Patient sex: M
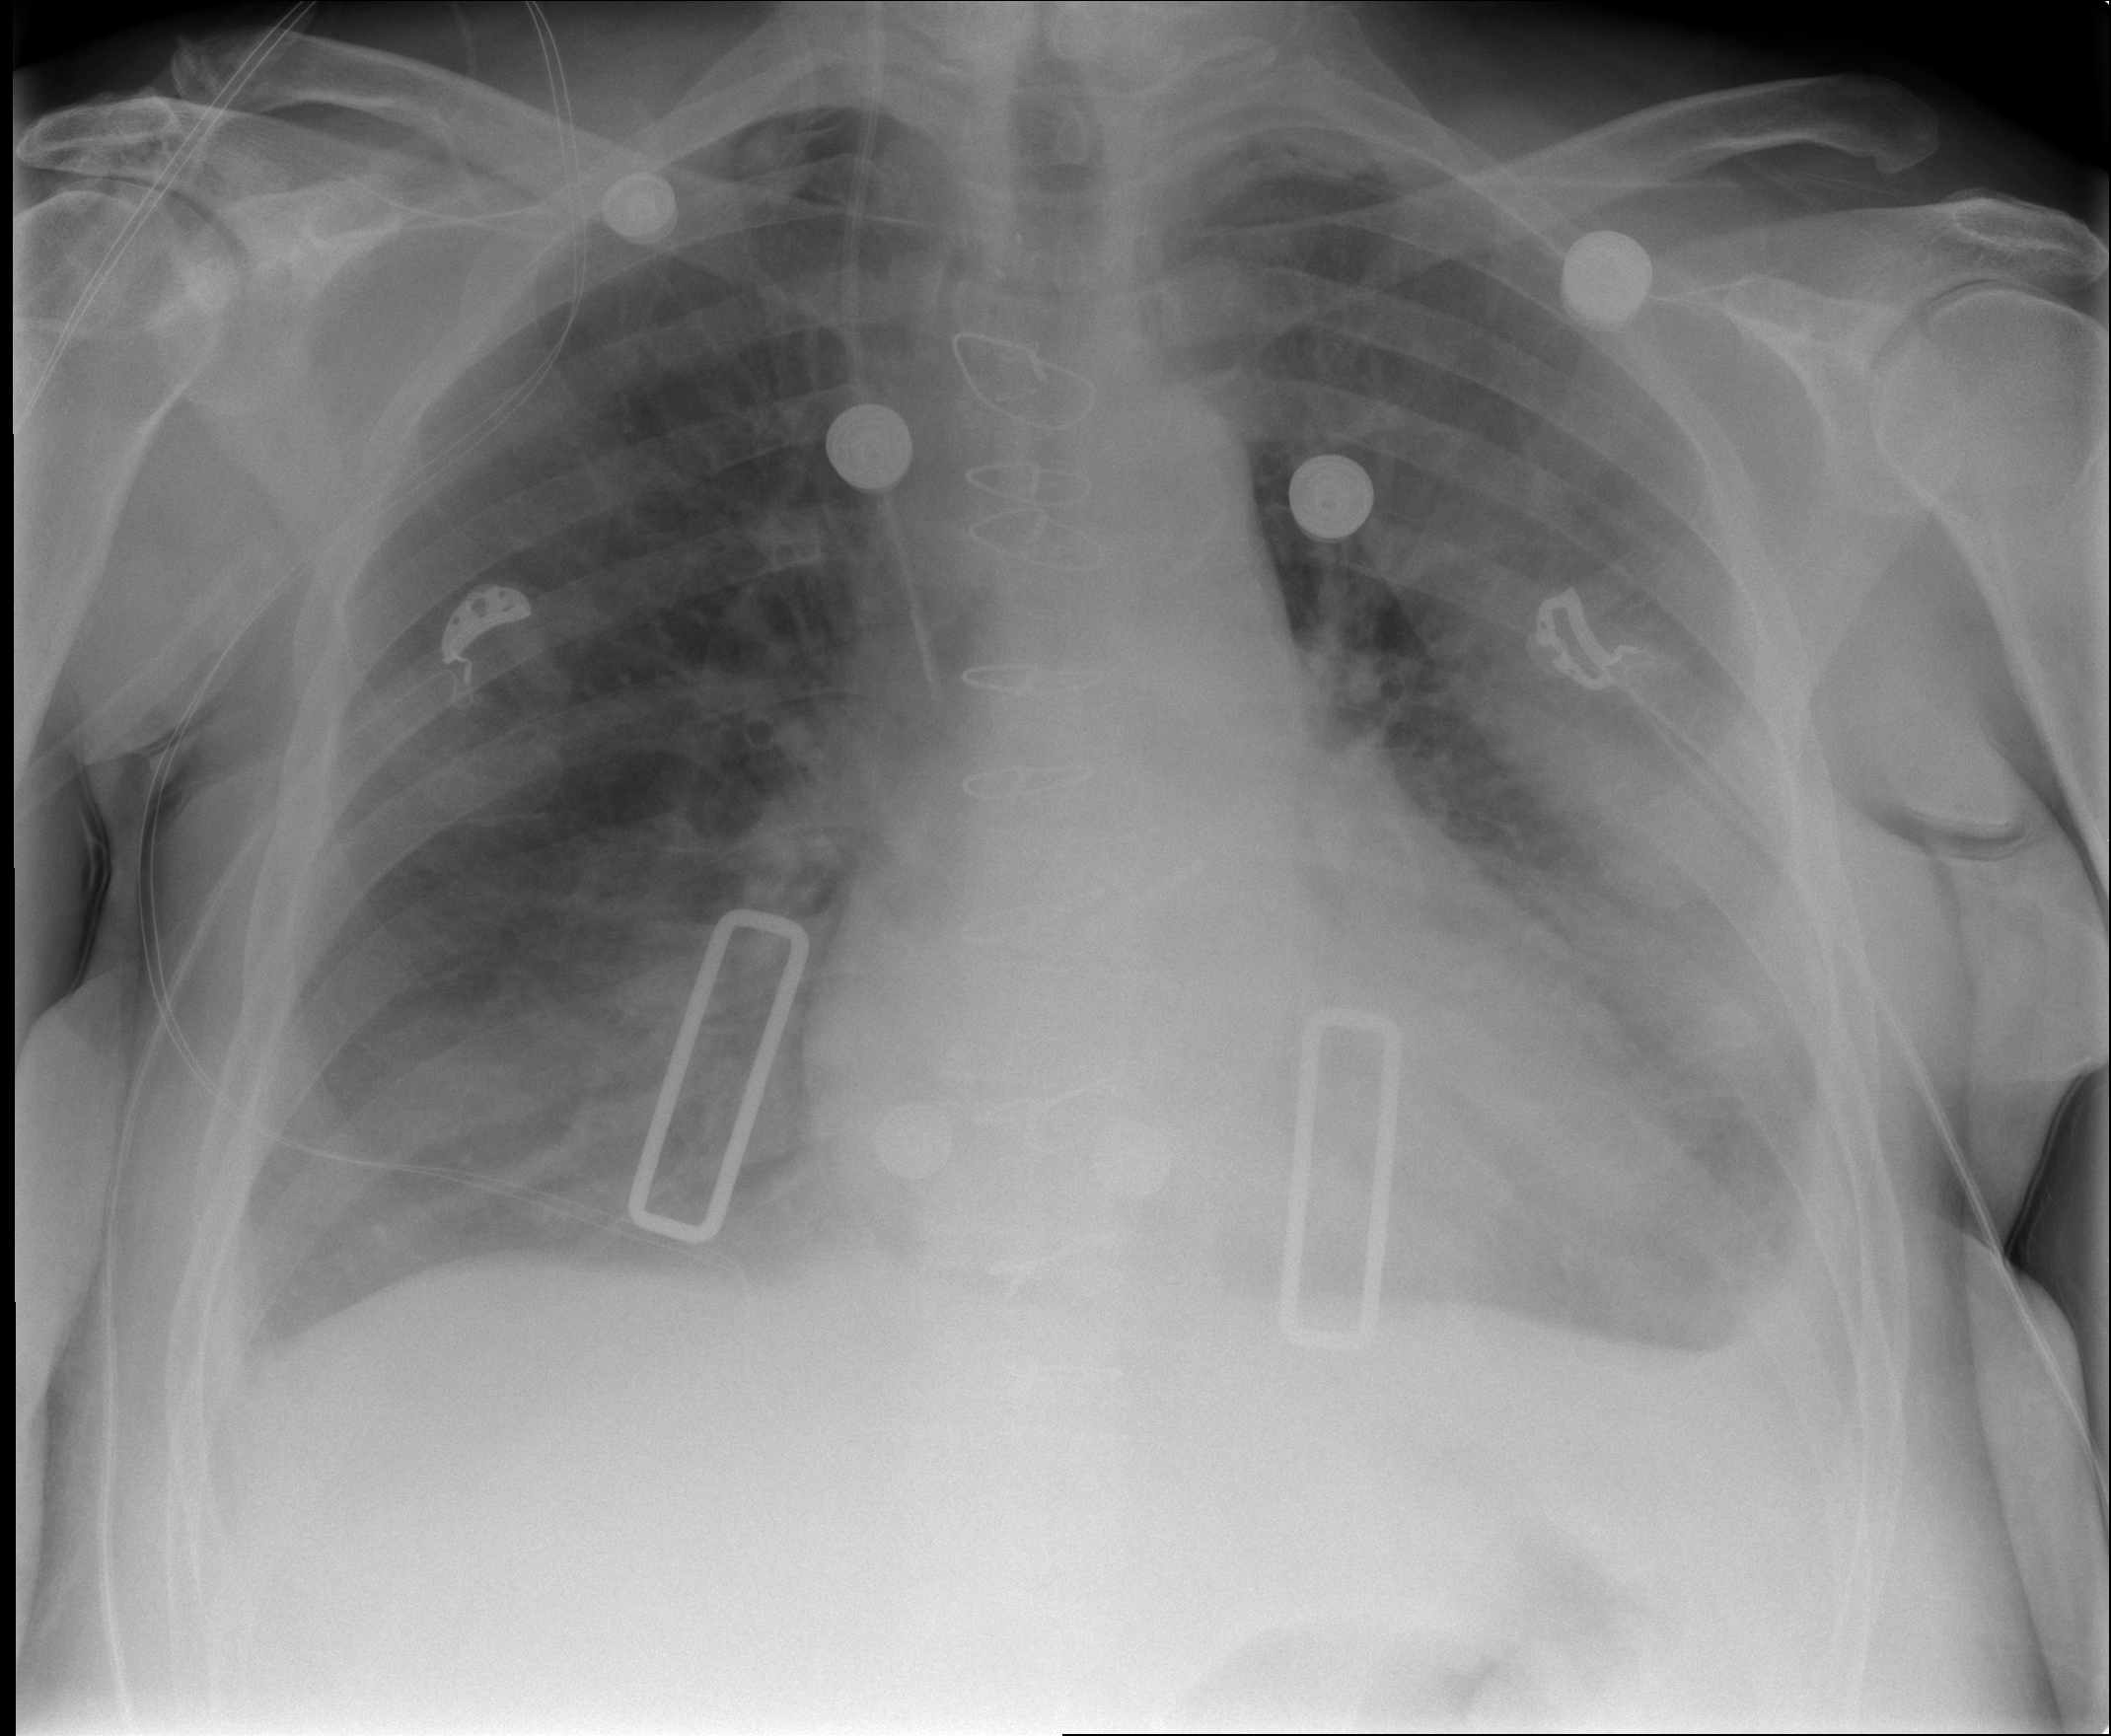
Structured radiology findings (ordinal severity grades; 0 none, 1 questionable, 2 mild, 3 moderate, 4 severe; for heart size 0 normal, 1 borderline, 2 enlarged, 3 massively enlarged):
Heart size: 0
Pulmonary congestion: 2
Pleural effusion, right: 2
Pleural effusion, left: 2
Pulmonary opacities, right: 2
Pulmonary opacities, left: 2
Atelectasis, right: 2
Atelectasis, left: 2